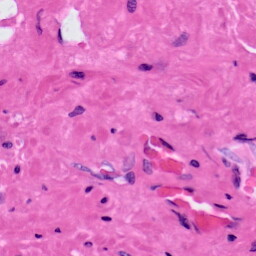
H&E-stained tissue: Prostate